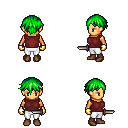
a pixel art fantasy rpg character, female body template, human, tanned skin, maroon sleeveless shirt, white pants, green short bangs hairstyle, gold gloves, brown shoes, dagger, four views (front, back, left, right), 2x2 character sprite sheet, small pixel art, hard edges, no anti-aliasing